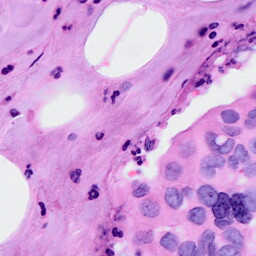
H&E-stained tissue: Breast